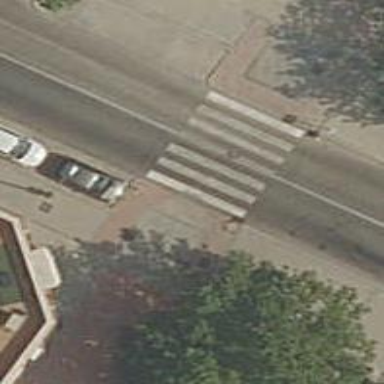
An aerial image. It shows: Pedestrian road.